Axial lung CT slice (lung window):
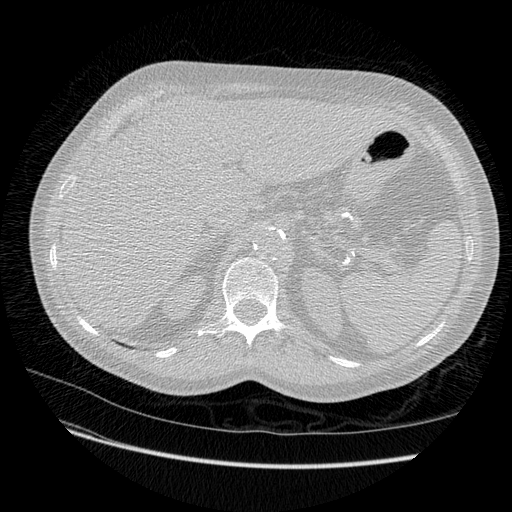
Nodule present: no